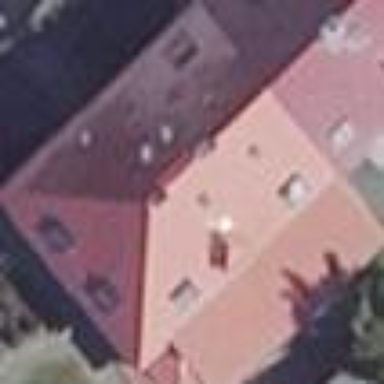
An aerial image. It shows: Semidetached house with hipped roof.